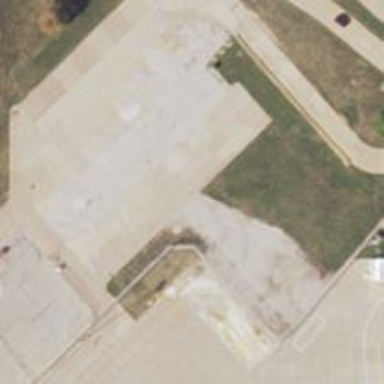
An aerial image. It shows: Building designed as airport hangar.